Field crop: maize
Growth stage: 2
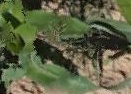
Species: maize